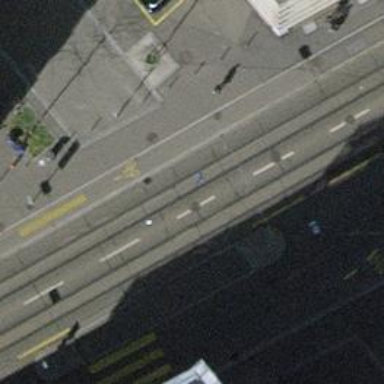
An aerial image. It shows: Tram crossing on the railway.